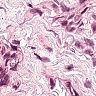
Metastatic tissue present: yes